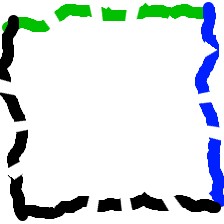
Shape: square